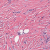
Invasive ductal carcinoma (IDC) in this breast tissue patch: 1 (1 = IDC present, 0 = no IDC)